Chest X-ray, PA view. Patient: 41 years old, sex M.
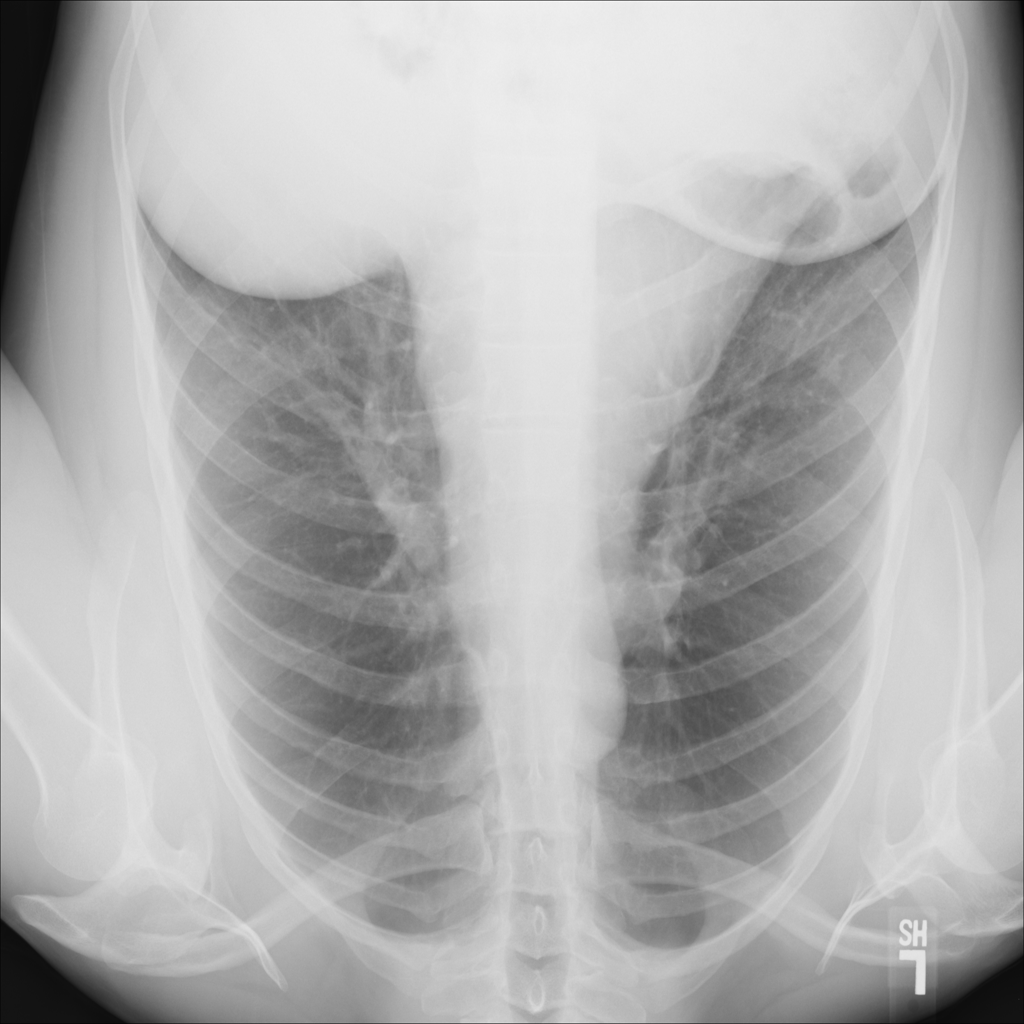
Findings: No Finding